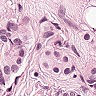
Metastatic tissue present: yes